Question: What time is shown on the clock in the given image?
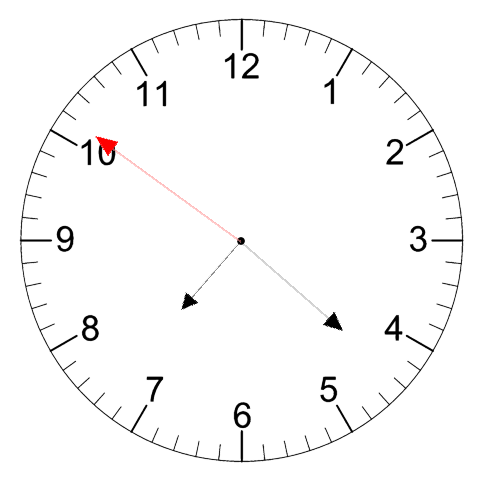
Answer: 07:21:51